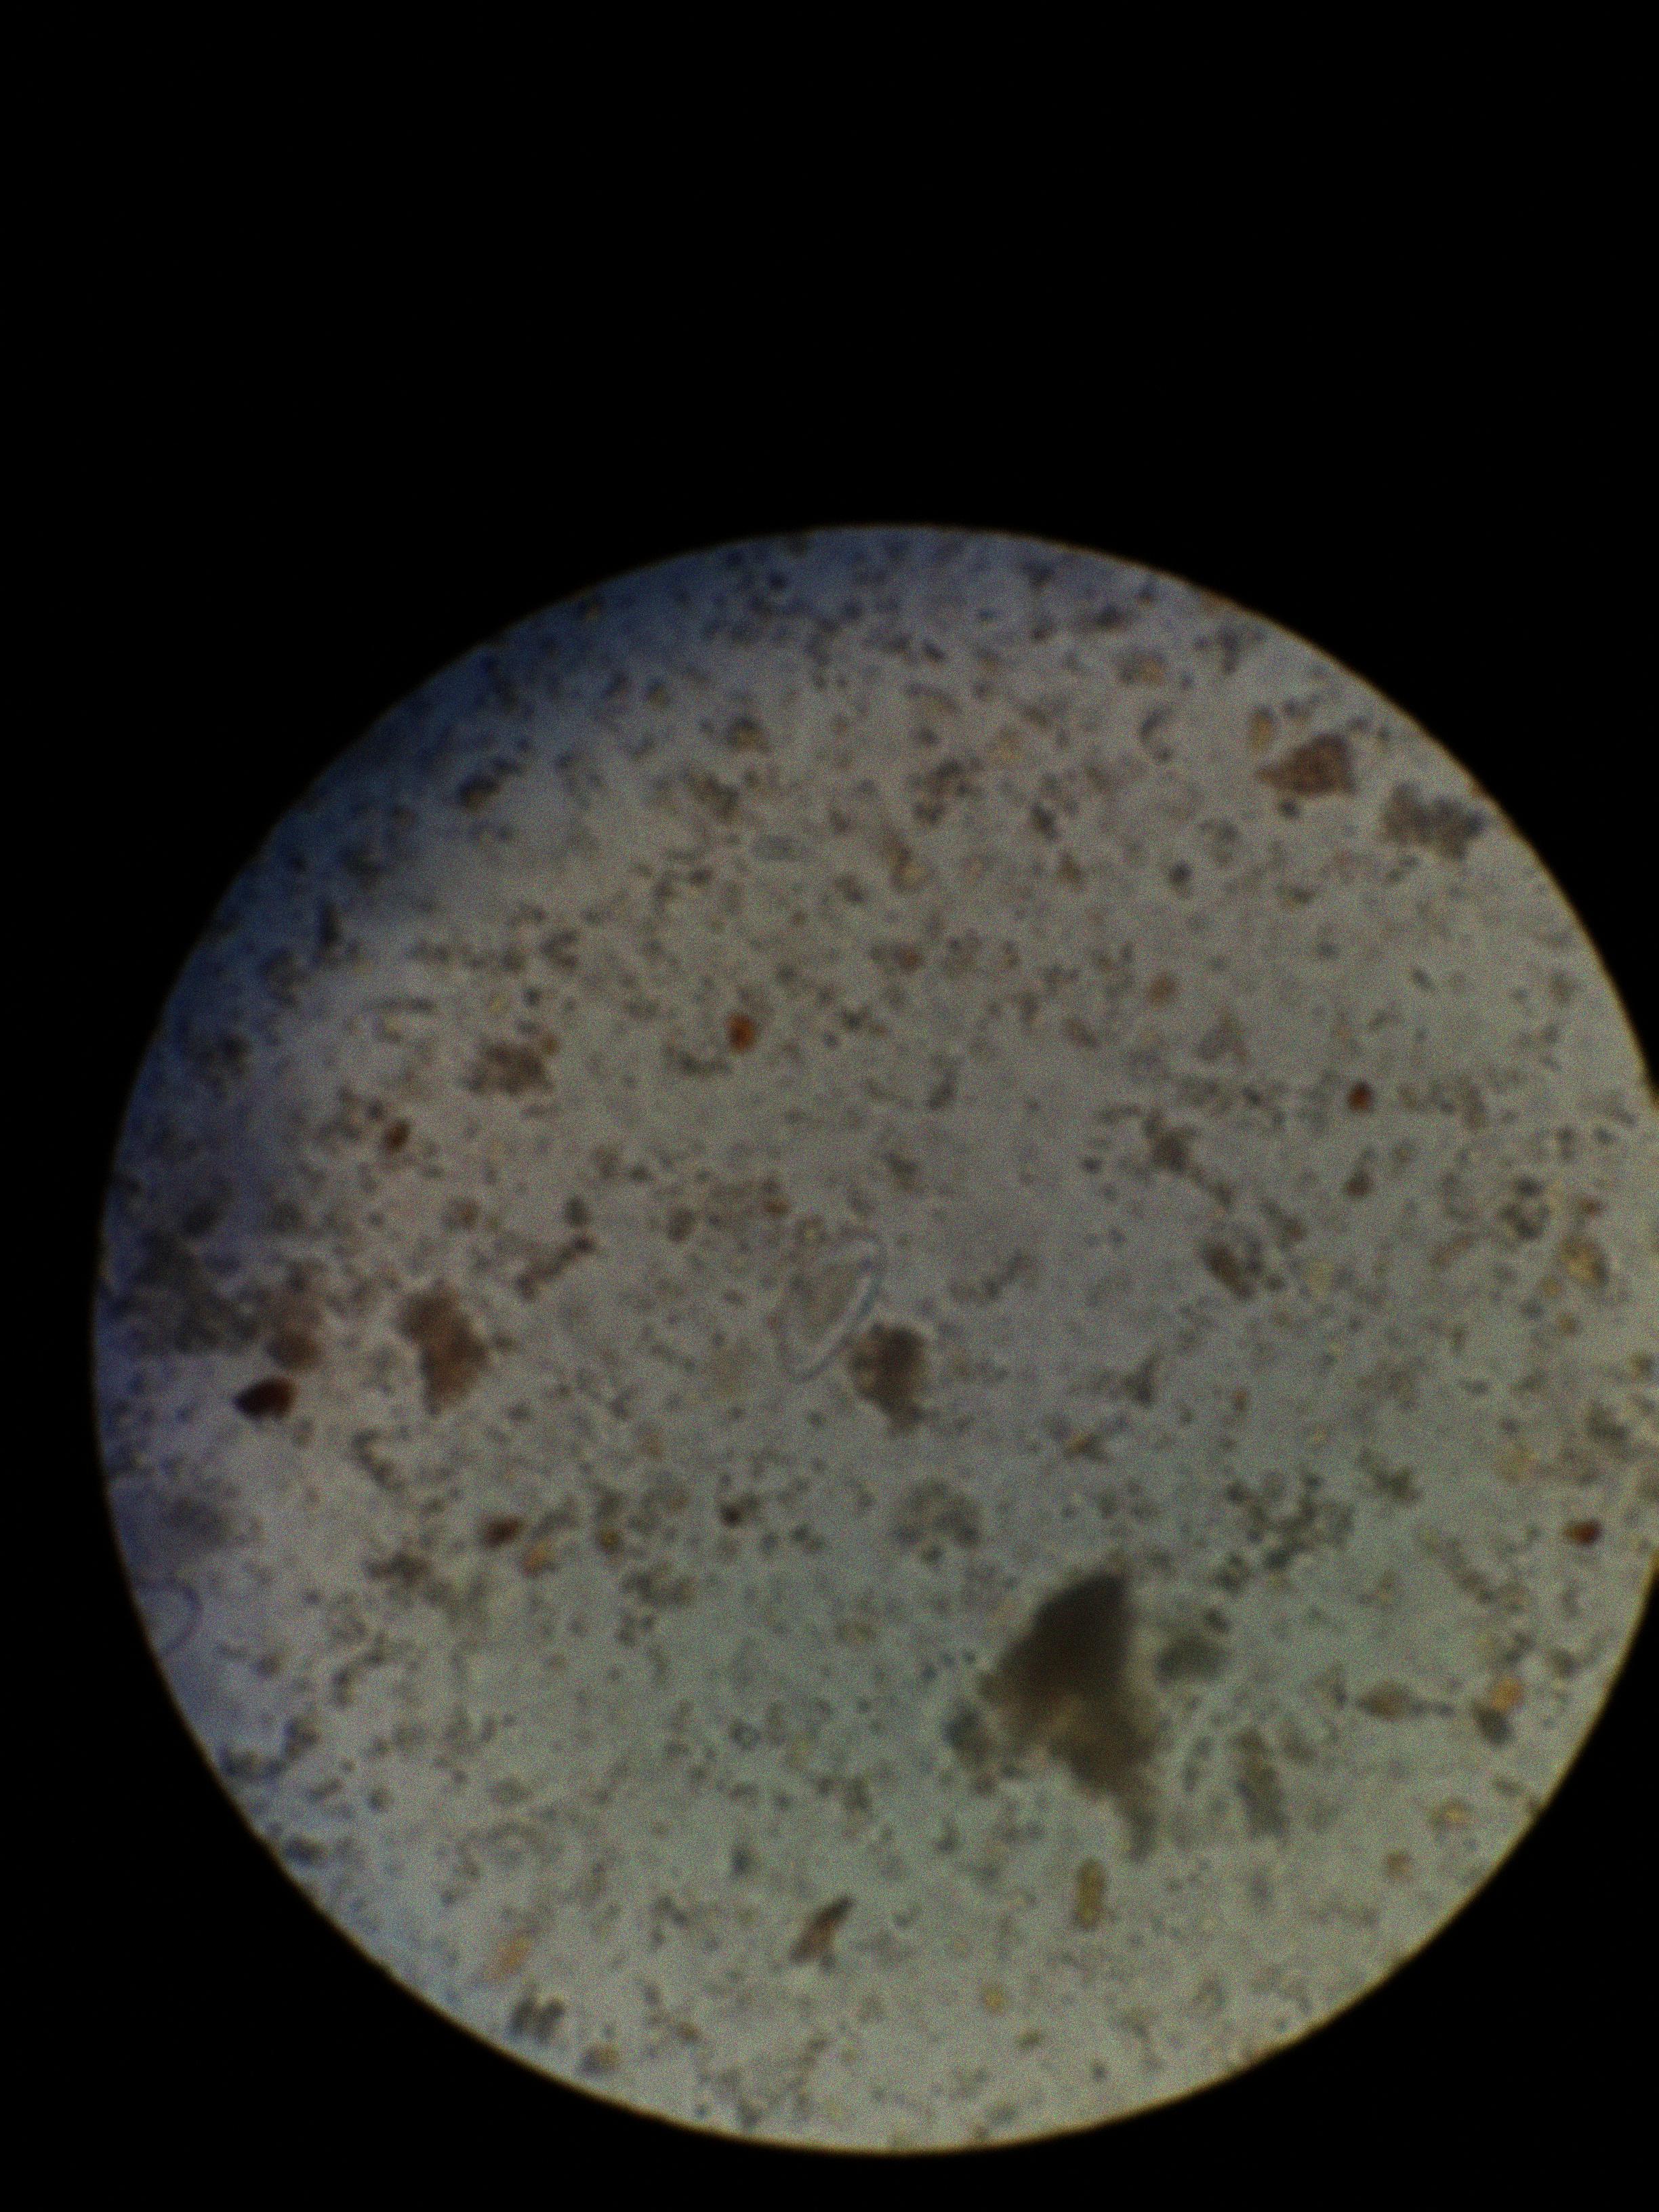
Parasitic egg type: Enterobius vermicularis